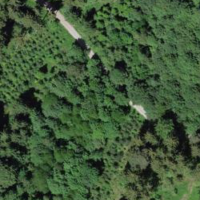
EUNIS habitat code: 43
Species observed at this site:
Sambucus nigra